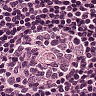
Metastatic tissue present: no